Field crop: maize
Growth stage: 2
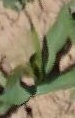
Species: maize